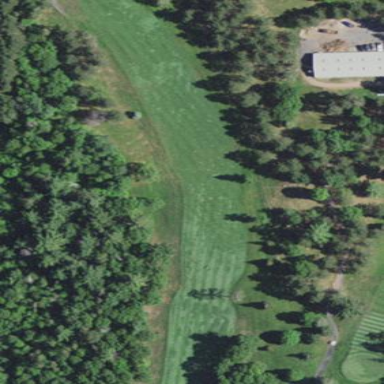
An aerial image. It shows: Rough grassy area used for golf.